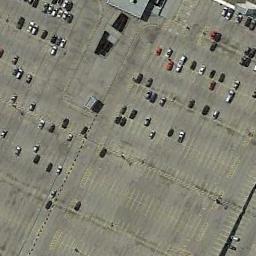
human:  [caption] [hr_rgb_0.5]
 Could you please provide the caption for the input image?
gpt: The parking lot has some parked cars but lots of parking spaces are still empty .

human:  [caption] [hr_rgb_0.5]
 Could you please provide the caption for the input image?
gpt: About a third of the parking spaces in the parking lot are occupied .

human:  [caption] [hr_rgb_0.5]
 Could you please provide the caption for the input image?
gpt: There are some cars on the parking lot .

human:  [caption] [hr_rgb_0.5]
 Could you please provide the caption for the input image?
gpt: There are many different colored cars in the parking lot .

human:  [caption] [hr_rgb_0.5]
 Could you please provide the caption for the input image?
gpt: There are some cars and many empty space on the parking lot .